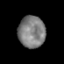
Tissue: prostate
Cell type: Myeloid cells
Senescence score: 0.2572
Nuclear area (px): 839
Mean DAPI intensity: 126.1